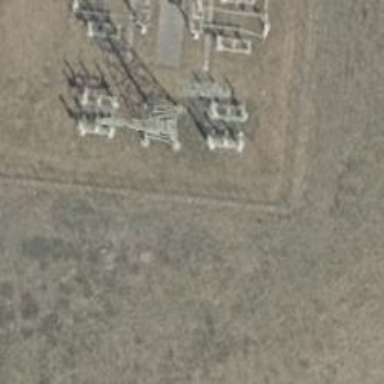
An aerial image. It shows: Switch for power supply.